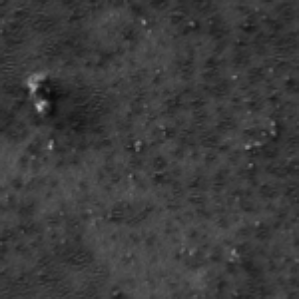
Label: frost